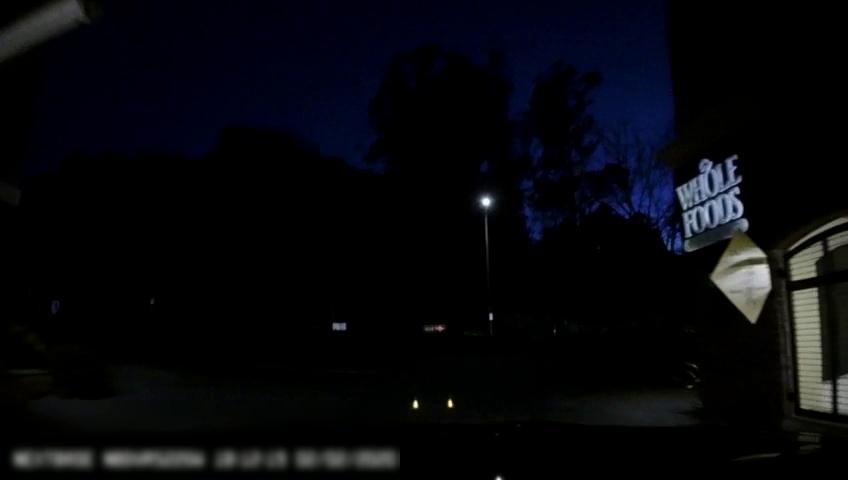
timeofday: Night
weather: Other
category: Drivable Space
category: Lanes | Alternate Lane
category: Traffic | Signs
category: Traffic | Signs